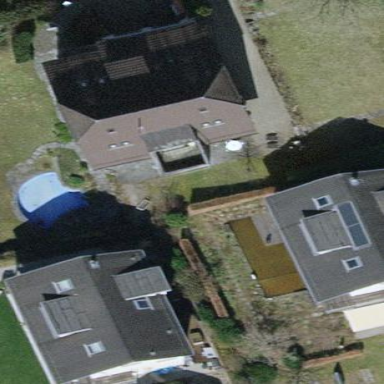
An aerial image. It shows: Detached building with tiled roof.